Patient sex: M
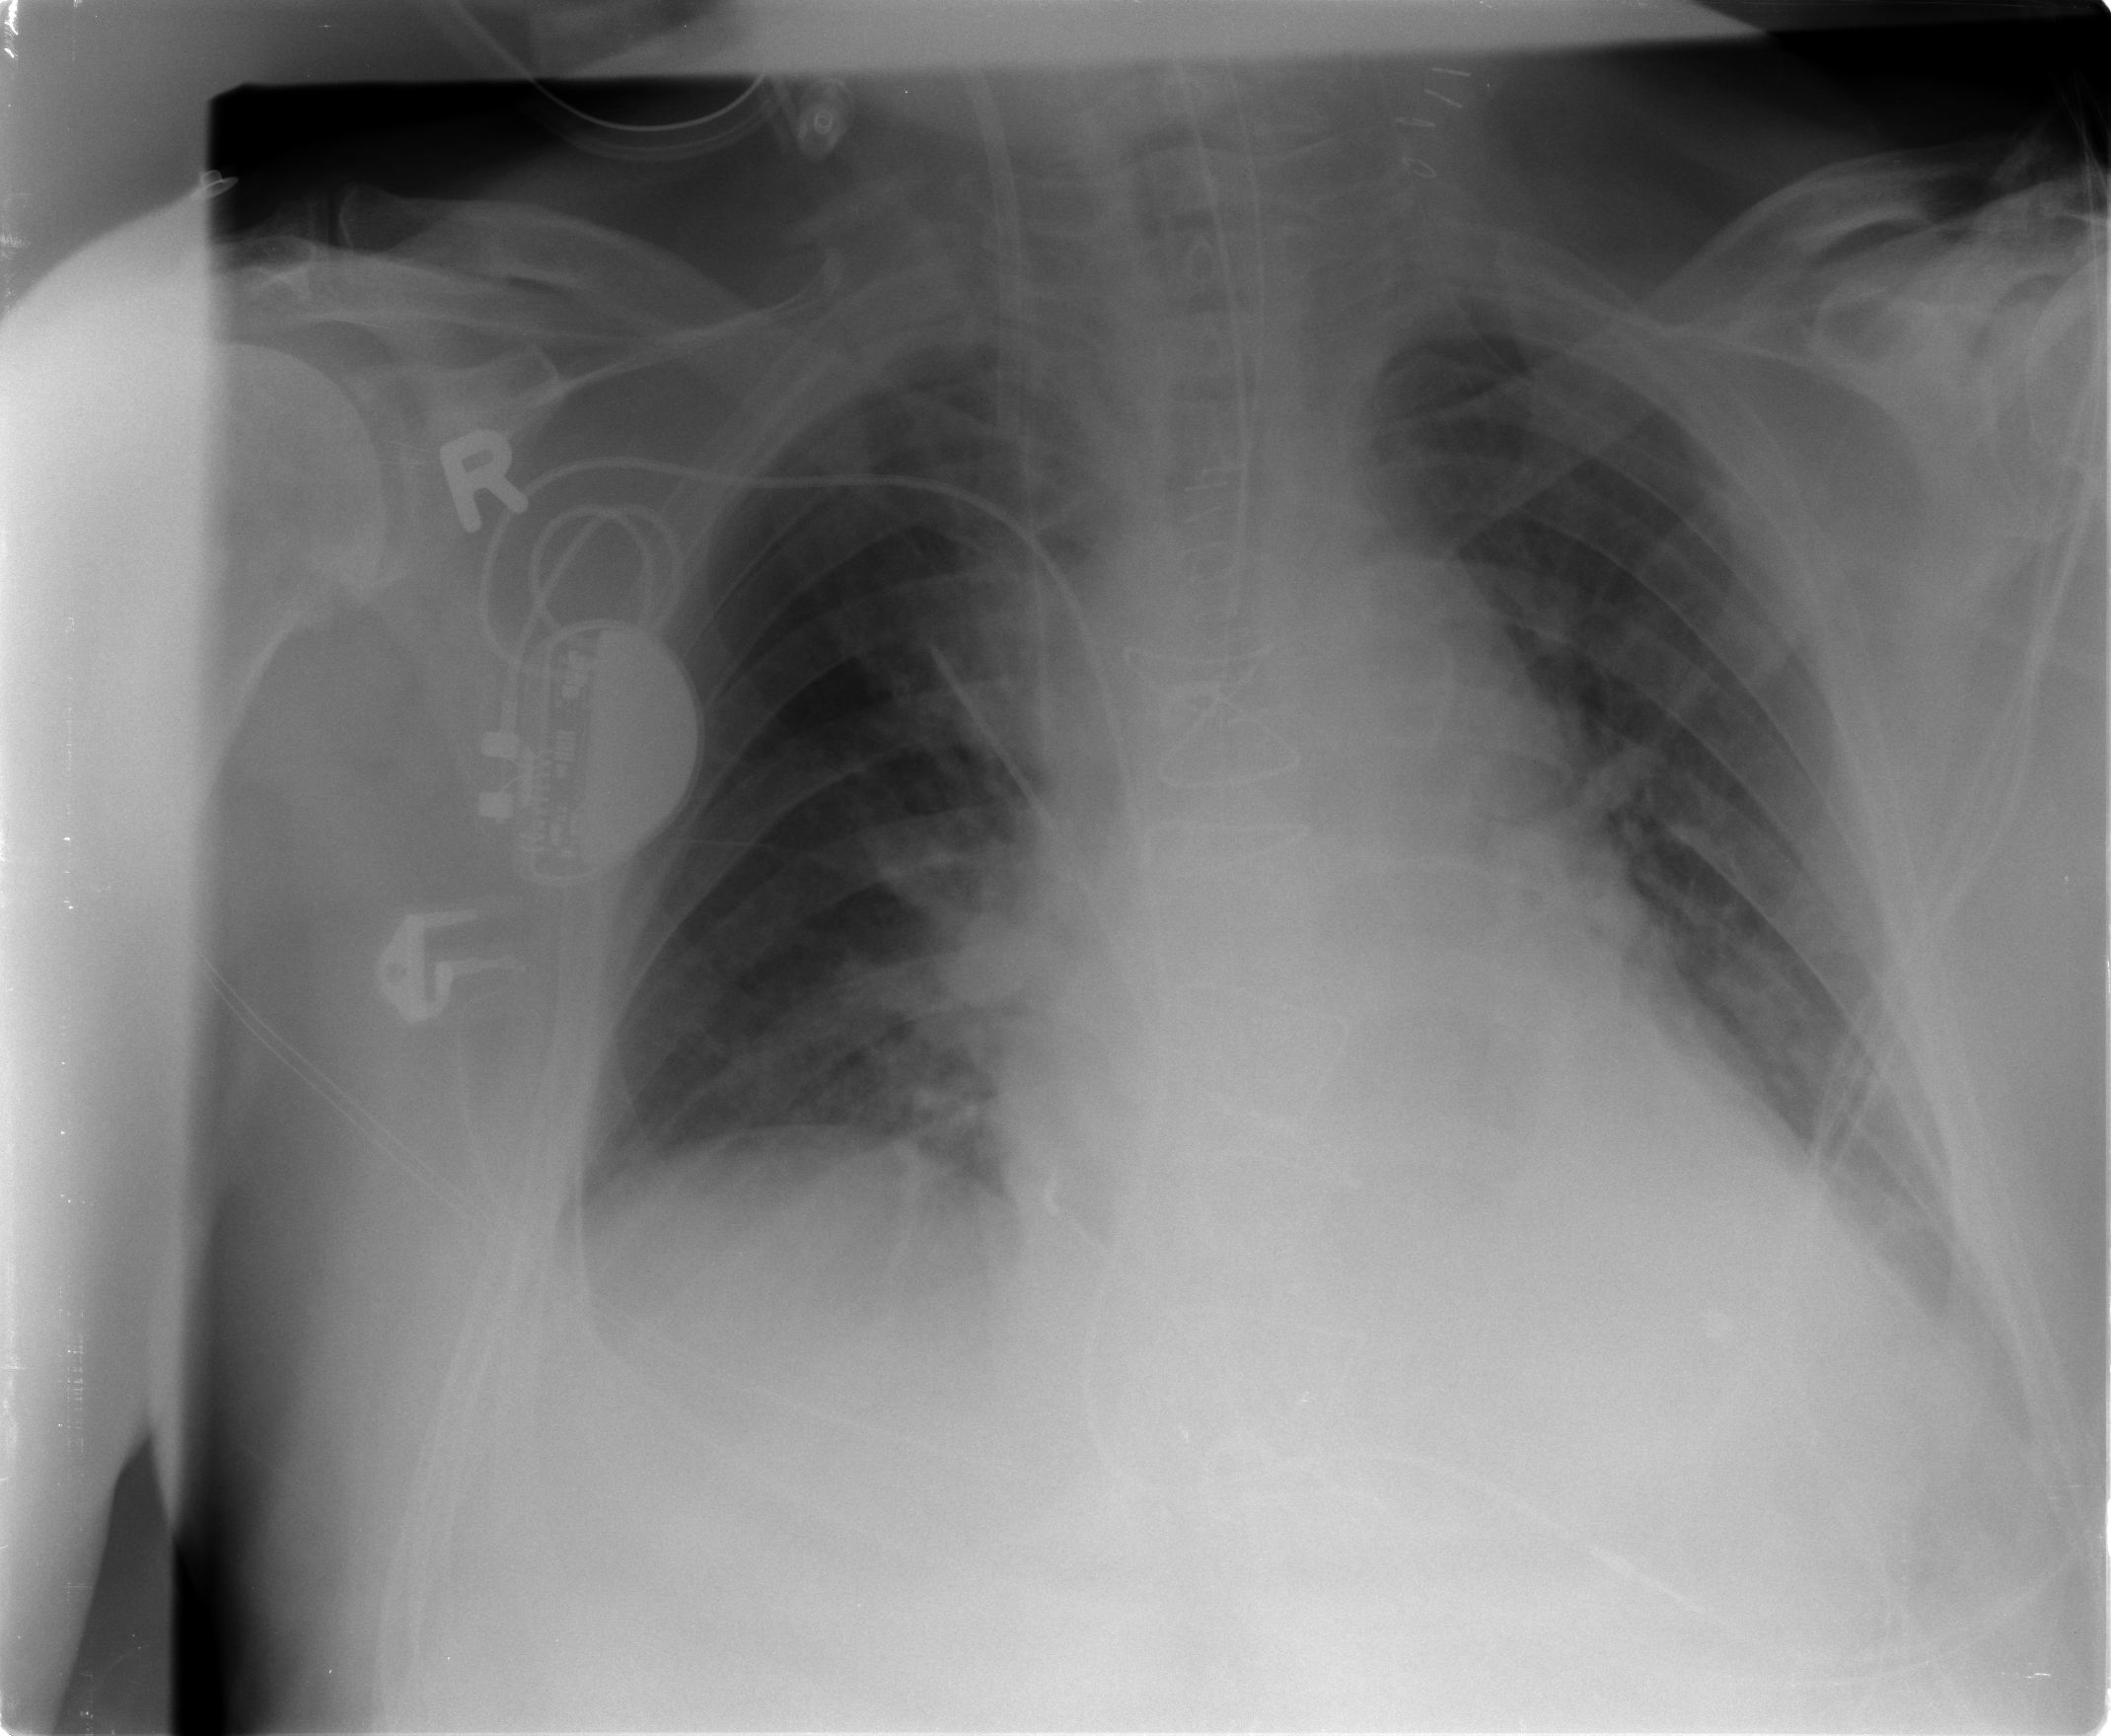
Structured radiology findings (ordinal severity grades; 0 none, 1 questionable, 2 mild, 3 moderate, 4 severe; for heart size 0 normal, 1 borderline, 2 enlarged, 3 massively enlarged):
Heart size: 2
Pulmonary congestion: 2
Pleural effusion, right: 1
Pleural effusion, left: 1
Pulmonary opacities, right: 0
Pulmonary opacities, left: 0
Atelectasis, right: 1
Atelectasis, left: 1